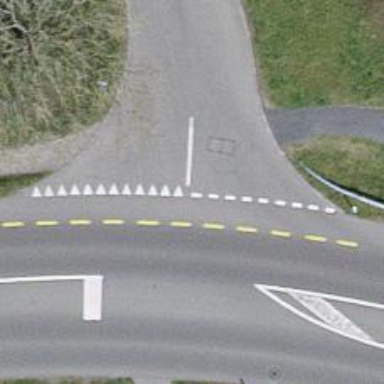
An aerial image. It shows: Road with "give way" sign.